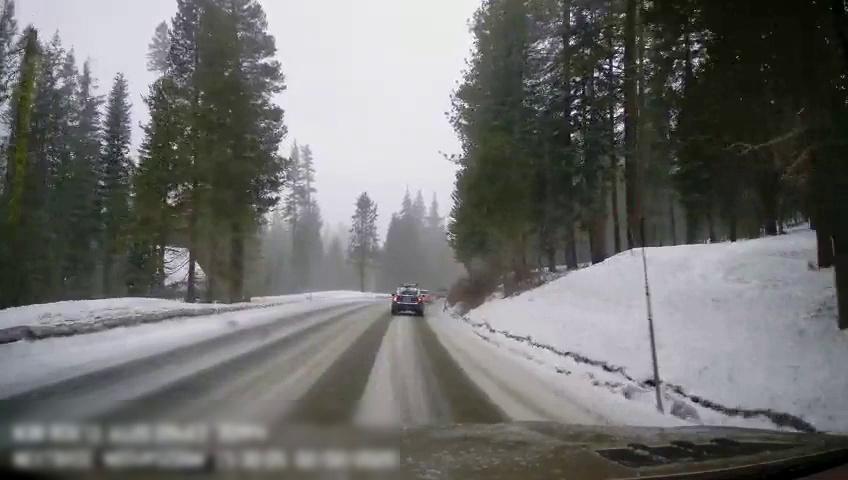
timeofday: Day
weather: Snowy
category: Drivable Space
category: Vehicles | Car
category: Vehicles | SUV